Interaction volume radius: 5 \u00c5
Interaction volume height: 20 \u00c5
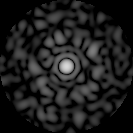
Disorder parameter: 0.8153